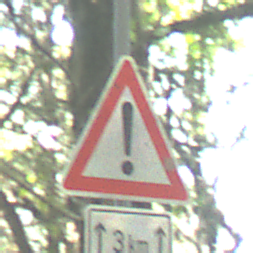
Verkehrszeichen: Gefahrenstelle
Zusatzzeichen unten: LaengeEinerStrecke2
Umgebung: Outdoor, Nature
Tageszeit: Midday
Wetter: Clear
Licht: Natural
Jahreszeit: NotSpecified
Kontrast: LowContrast